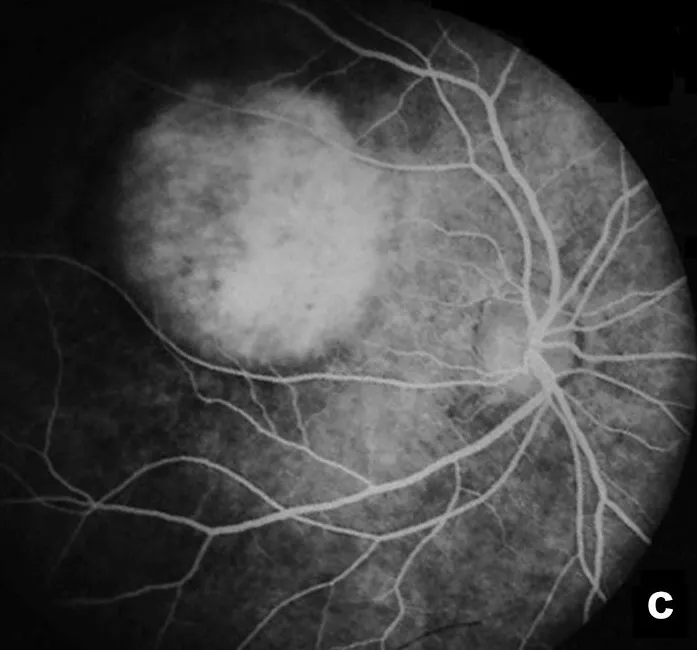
Fluorescein angiography. Of patient II-2 in the "atrophic" stage. Red-free frames show the central white rounded macular lesion. Fluorescein angiography shows foveal hyperfluorescence without leakage due to due to pigment epithelial atrophy (window defect).
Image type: ophthalmic_imaging (ophthalmic_angiography)